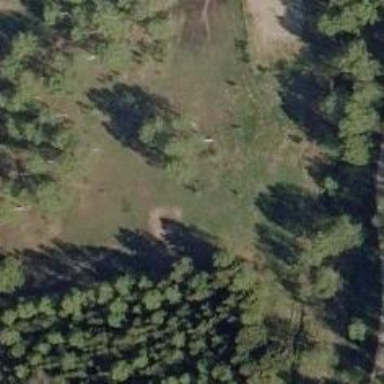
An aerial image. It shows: Disc golf basket.